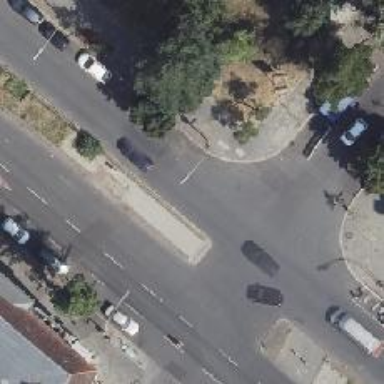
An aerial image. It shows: Secondary road with asphalt surface. It is dual carriageway with right lane designated for parking.